Interaction volume radius: 5 \u00c5
Interaction volume height: 20 \u00c5
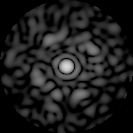
Disorder parameter: 0.8172